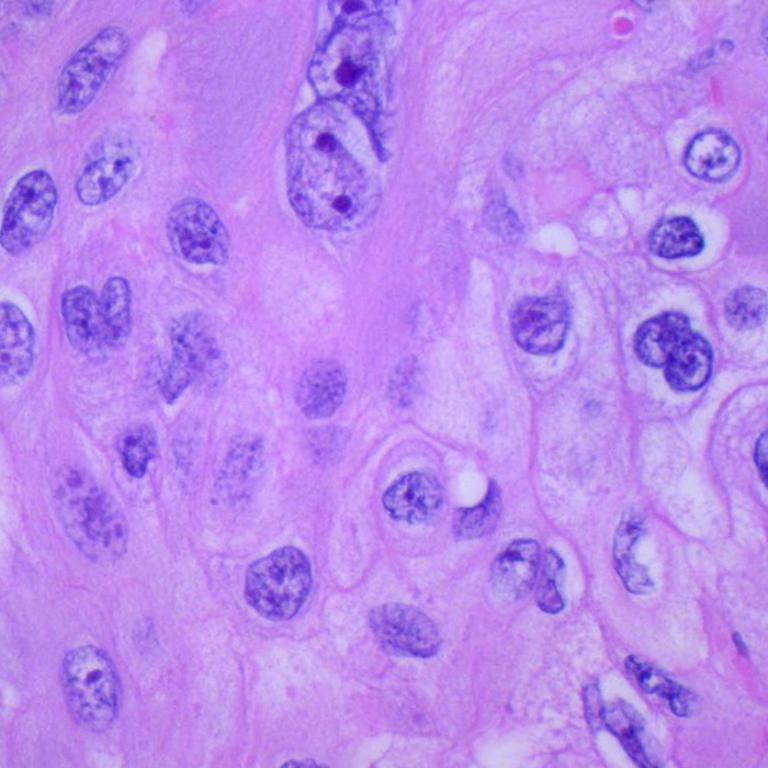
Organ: lung
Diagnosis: squamous carcinomas